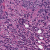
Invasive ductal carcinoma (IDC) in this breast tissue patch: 1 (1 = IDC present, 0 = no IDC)